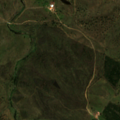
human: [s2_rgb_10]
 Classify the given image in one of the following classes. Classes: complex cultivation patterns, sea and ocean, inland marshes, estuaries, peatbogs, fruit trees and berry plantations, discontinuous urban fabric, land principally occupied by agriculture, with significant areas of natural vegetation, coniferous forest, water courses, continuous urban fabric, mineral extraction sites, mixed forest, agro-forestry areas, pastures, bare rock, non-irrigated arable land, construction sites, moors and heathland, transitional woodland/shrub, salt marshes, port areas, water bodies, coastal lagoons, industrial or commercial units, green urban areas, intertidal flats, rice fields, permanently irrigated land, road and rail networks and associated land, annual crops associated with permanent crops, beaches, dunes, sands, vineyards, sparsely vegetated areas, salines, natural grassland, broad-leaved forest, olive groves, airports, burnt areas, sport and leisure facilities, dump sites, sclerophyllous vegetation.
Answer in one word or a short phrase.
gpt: agro-forestry areas, transitional woodland/shrub